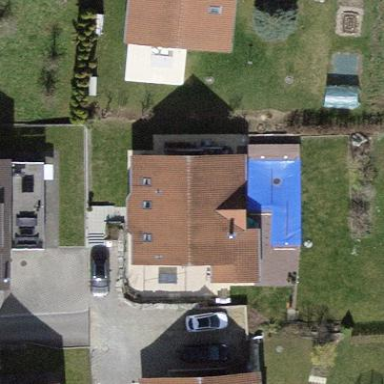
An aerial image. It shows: Detached building.